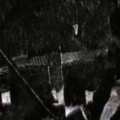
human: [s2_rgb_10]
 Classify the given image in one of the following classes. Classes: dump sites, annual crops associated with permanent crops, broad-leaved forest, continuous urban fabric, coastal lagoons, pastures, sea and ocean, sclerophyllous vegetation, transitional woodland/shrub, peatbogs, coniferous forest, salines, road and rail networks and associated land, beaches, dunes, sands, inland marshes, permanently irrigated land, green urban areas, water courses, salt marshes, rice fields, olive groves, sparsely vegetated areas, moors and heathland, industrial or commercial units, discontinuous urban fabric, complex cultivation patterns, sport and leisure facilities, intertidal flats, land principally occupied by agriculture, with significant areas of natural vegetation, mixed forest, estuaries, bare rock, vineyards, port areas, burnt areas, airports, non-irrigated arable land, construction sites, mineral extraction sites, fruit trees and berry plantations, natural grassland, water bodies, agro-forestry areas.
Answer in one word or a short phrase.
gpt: coniferous forest, mixed forest, inland marshes